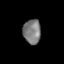
Tissue: lung
Cell type: Myeloid cells
Senescence score: 0.5783
Nuclear area (px): 421
Mean DAPI intensity: 123.941